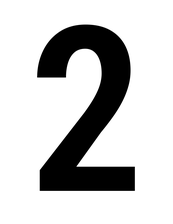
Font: Roboto_Condensed_SemiBold